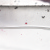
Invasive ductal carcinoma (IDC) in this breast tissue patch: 0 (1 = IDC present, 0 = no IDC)